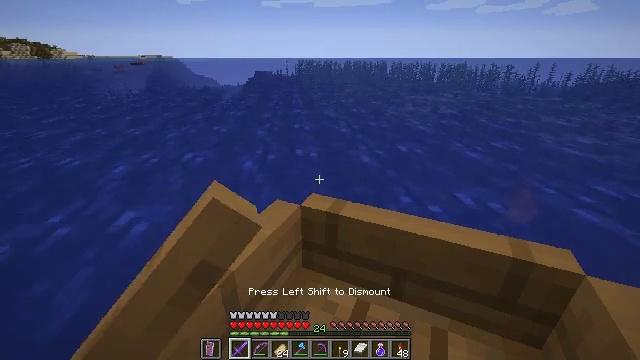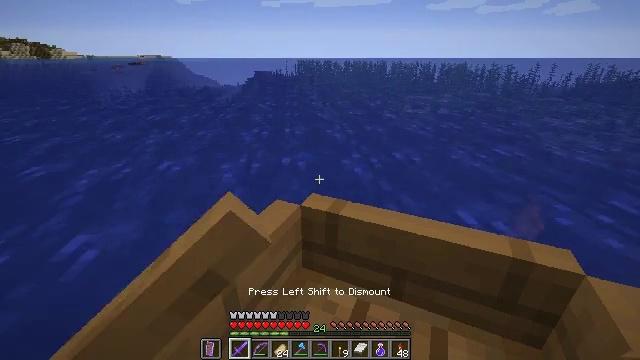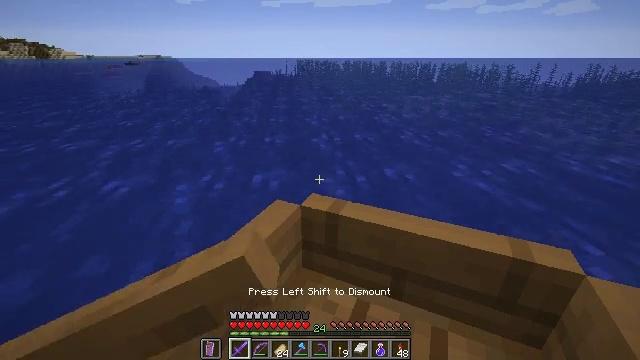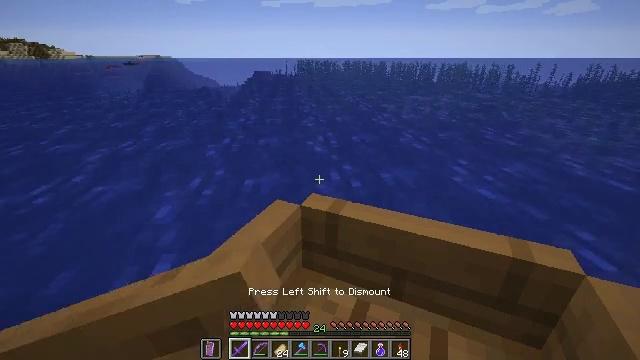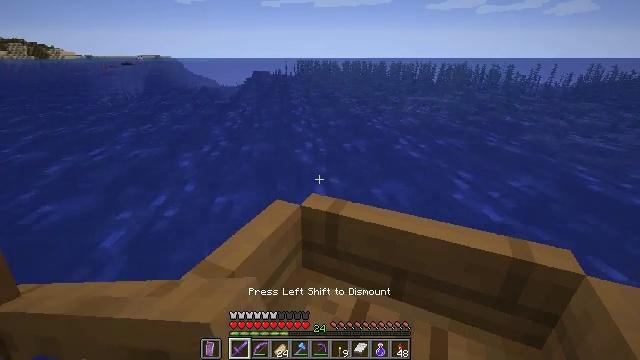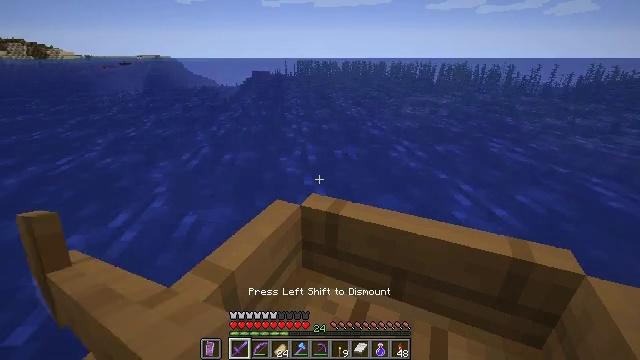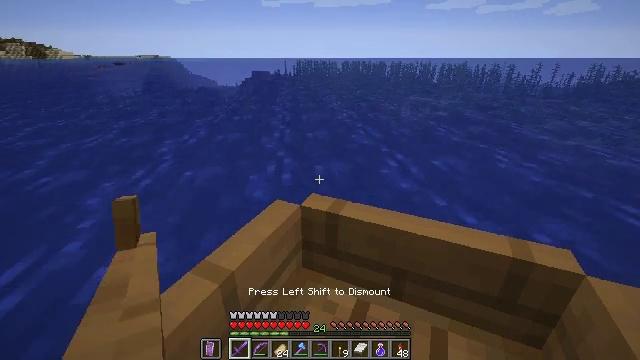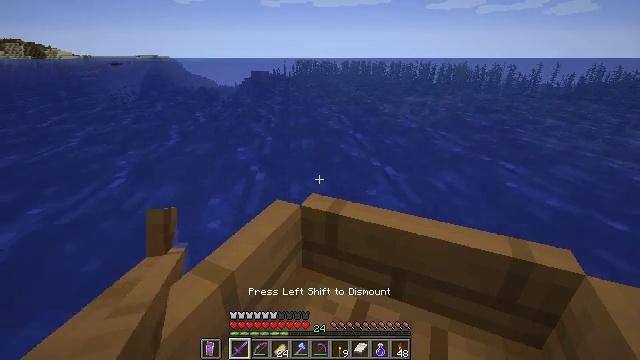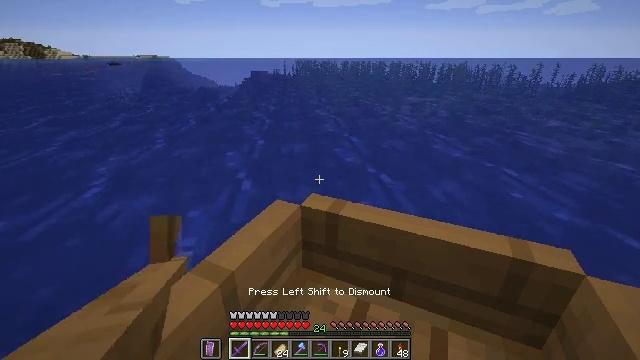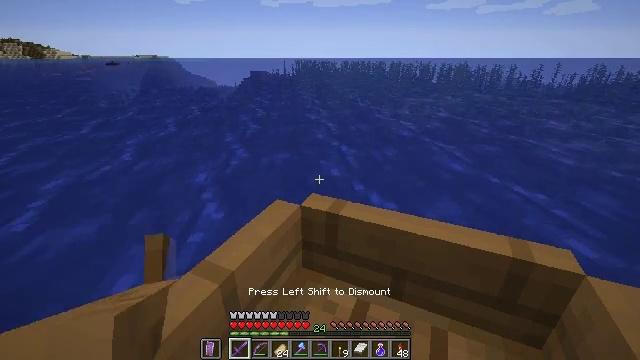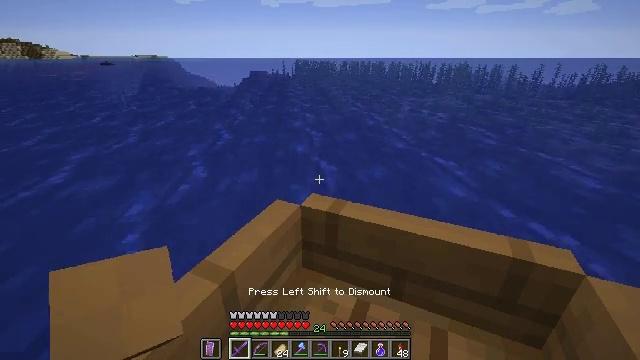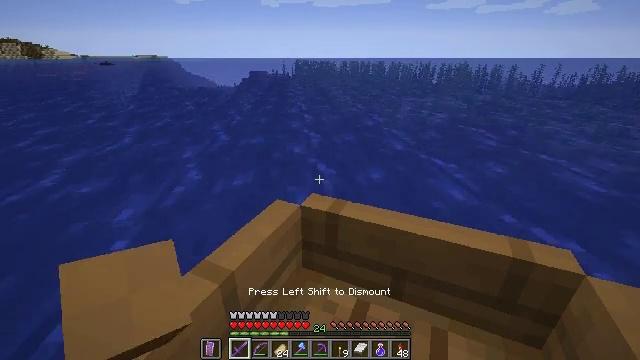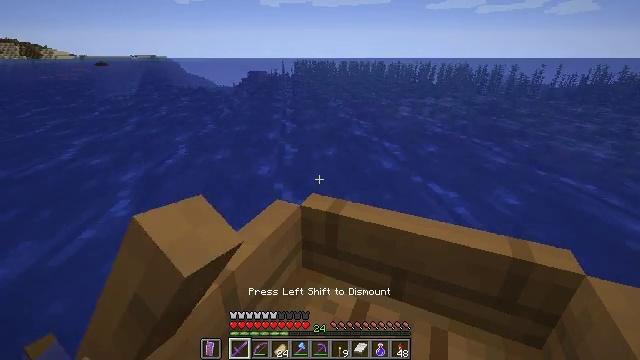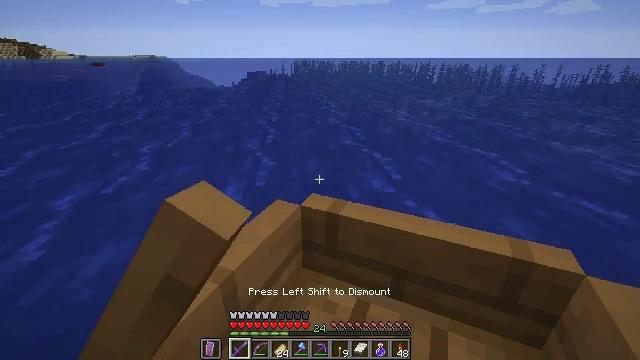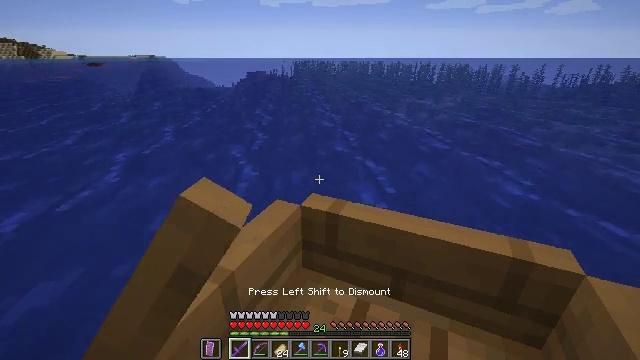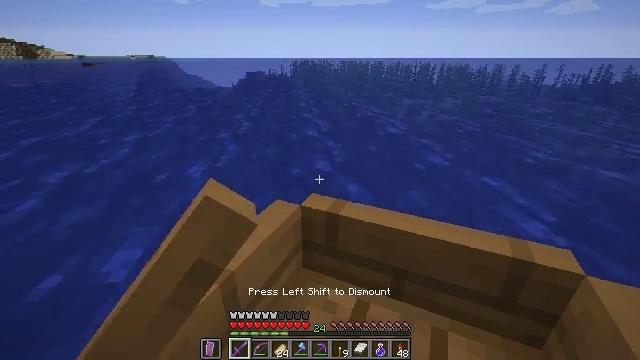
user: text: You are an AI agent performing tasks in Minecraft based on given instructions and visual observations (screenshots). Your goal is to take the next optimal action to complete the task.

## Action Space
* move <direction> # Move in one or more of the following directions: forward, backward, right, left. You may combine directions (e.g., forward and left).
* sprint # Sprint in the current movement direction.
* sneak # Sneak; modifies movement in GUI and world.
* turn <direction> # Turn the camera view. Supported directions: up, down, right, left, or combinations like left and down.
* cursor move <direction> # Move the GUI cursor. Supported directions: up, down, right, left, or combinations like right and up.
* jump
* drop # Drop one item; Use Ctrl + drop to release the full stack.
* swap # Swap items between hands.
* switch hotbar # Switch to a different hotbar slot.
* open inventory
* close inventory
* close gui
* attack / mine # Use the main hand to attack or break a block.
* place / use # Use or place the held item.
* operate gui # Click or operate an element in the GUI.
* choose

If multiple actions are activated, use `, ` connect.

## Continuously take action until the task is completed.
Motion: motion action
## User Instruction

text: Drop stone brick stairs.
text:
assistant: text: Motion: move forward
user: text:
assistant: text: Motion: move forward
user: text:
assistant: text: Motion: move forward
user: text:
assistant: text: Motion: move forward
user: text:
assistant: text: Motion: move forward
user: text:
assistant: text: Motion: move forward
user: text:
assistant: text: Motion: move forward
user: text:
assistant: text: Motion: move forward
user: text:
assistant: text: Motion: move forward
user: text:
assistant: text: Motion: move forward
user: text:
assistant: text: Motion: move forward
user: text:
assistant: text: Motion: move forward
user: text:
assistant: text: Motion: move forward
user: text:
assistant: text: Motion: move forward
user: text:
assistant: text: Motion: move forward
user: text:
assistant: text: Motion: move forward
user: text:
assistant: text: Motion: move forward
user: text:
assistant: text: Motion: move forward and move left
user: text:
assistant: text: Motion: move forward and move left
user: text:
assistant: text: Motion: move forward and move left
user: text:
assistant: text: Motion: move forward
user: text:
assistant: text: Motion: move forward, turn right
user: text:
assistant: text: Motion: move forward, turn right
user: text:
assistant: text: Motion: move forward, turn right
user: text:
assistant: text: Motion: move forward
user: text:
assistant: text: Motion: move forward
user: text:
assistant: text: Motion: move forward
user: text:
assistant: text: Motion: move forward
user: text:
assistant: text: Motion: move forward
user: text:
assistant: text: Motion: move forward